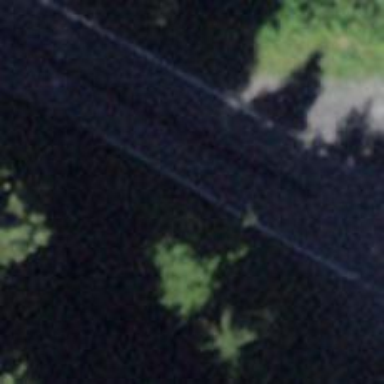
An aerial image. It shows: Tertiary road with asphalt surface.